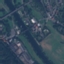
Land use / land cover class: River